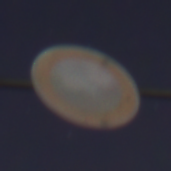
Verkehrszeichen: VerbotFahrzeugeAllerArt
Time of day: Night
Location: Outdoor (Suburban)
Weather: PartlyCloudy
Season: NotSpecified
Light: Artificial